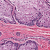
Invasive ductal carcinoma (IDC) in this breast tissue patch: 0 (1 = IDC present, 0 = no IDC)